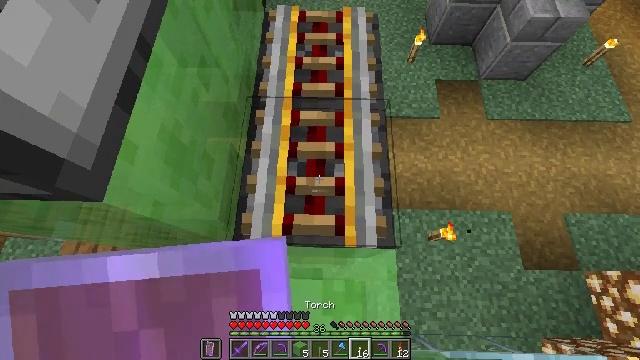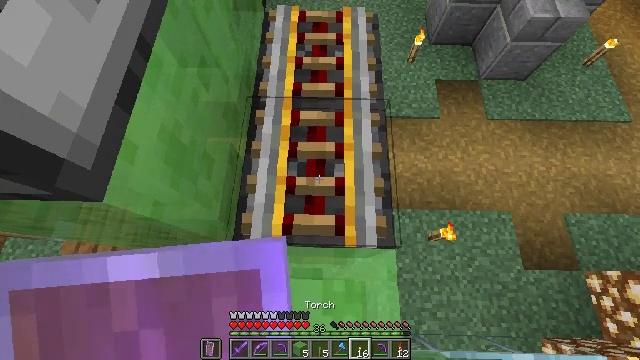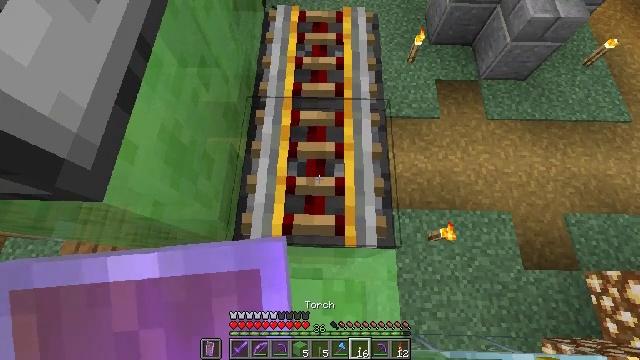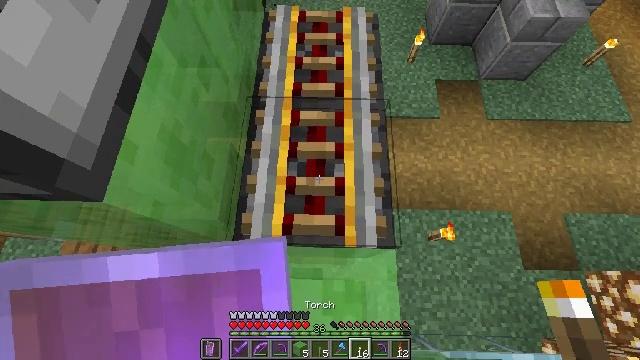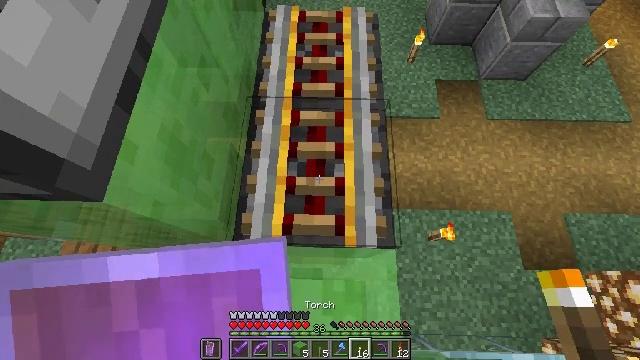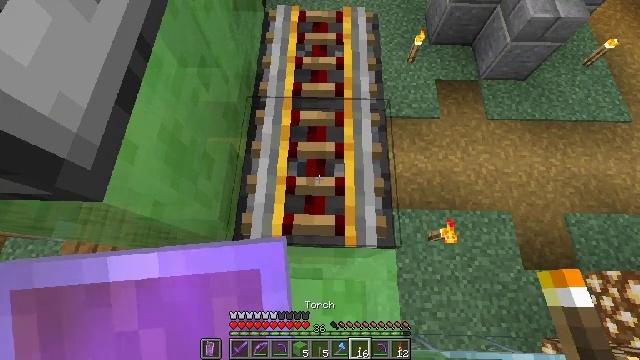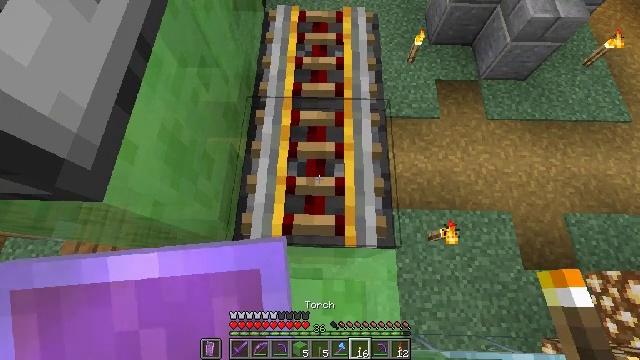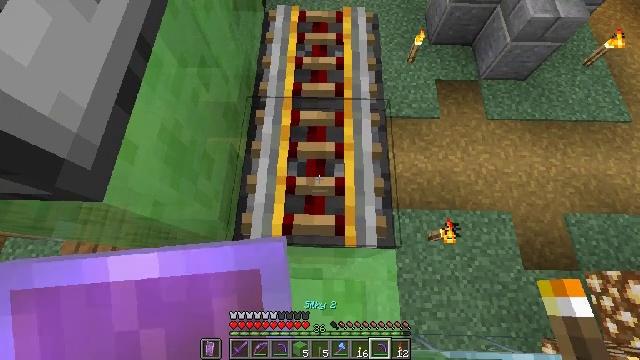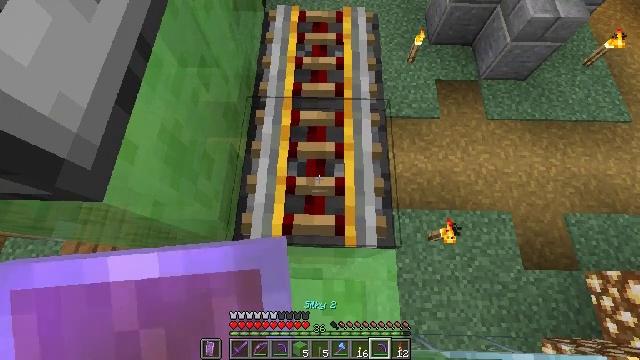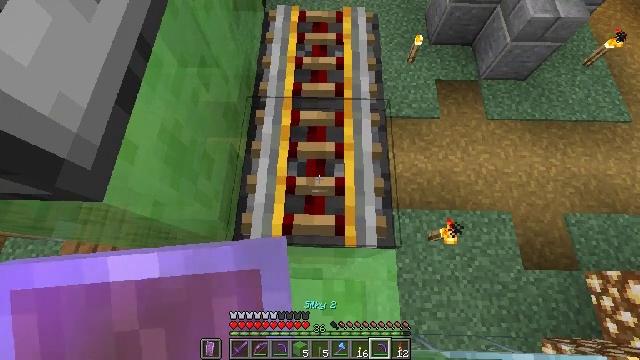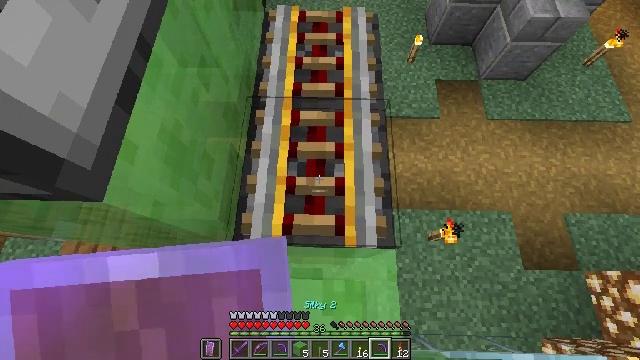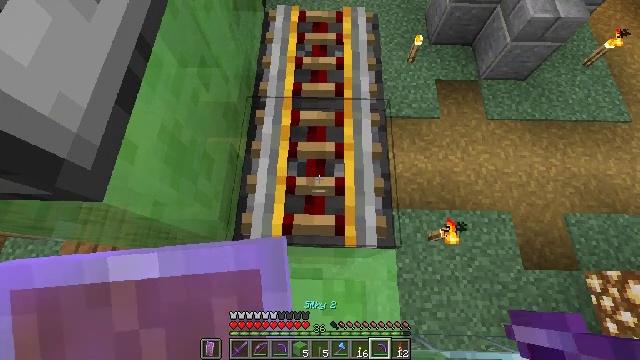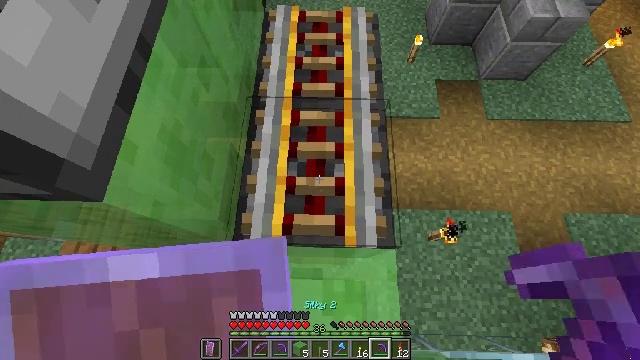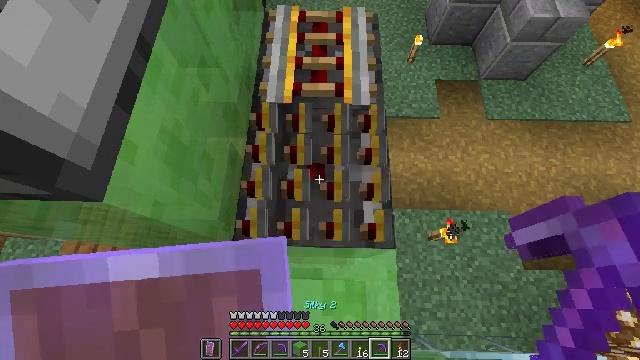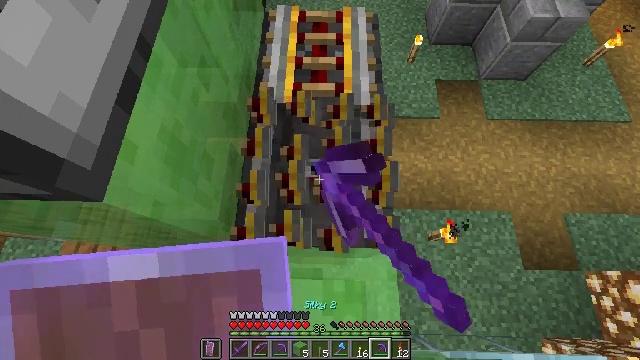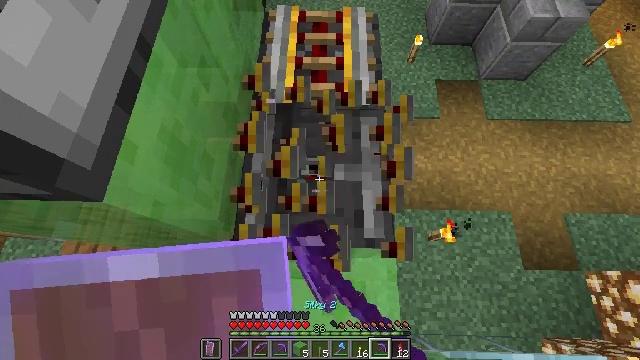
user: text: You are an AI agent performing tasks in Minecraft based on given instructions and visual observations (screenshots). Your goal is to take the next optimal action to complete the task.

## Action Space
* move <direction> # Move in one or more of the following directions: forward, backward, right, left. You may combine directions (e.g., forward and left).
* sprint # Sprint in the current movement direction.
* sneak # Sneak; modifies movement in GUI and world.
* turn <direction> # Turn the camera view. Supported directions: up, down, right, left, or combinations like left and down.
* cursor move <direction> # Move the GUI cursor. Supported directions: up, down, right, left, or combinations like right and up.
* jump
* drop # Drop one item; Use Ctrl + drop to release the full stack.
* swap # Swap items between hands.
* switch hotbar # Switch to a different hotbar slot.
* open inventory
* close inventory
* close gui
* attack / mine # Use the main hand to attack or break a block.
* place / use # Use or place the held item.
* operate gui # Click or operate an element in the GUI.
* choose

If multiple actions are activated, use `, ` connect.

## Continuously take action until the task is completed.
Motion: motion action
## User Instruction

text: Break the powered rail to collect it.
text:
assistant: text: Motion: no_op
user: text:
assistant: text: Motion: no_op
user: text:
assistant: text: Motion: no_op
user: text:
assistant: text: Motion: no_op
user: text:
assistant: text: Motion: no_op
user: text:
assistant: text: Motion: no_op
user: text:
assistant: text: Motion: no_op
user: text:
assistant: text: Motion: no_op
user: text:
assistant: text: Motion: no_op
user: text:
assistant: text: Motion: no_op
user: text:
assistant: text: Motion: no_op
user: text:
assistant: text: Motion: no_op
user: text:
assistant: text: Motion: attack / mine
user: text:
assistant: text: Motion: attack / mine
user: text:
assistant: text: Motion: attack / mine
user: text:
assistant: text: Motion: no_op
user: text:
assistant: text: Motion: no_op
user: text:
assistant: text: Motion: no_op
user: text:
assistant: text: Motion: no_op
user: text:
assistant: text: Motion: no_op
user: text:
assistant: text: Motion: move forward
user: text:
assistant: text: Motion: move forward
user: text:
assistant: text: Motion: move forward
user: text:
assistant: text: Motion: move forward
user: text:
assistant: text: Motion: move forward
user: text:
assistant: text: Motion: move forward
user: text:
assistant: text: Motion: move forward
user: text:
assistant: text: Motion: move forward
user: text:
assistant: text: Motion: no_op
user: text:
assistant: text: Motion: no_op